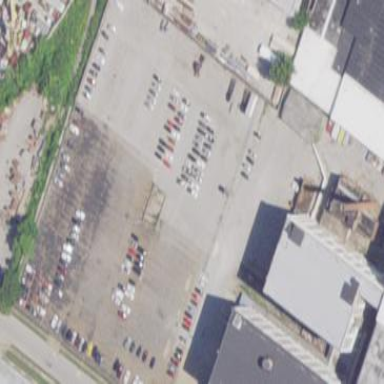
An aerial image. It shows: Scrap yard located in industrial area.